Question: I recently completed my system for loading an array of quads into VBOs. This system allows quads to share vertices in order to save a substantial amount of memory. For example, an array of 100x100 quads would use 100x100x4=40000 vertices normally (4 vertices per quad), but with this system, it would only use 101x101=10201 vertices. That is a huge amount of space saving when you get into even larger scales.
My problem is is that in order to texture each quad individually, each vertex needs a "UV" coordinate pair (or "ST" coordinate) to map one part of the texture to. This leads to the problem, how do I texture each quad independently of each other? Even if two of the same textured quads are next to each other, I cannot use the same texture coordinate for both of the quads. This is illustrated below:

*Each quad being 16x16 pixels in dimension and the texture coordinates having a range of 0 to 1.
To make things even more complicated, some quads in the array might not even be there (because that part of the terrain is just an empty block). So as you might have guessed, this is for a rendering engine for those 2D tile games everyone is trying to make.
Is there a way to texture quads using the vertex saving technique or will I just have to trash this method and just use the way less efficient way?
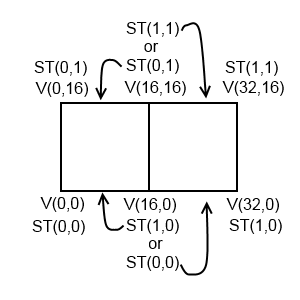
Answer: You can't.
Vertices in OpenGL are a collection of data. They may contain positions, but they also contain texture coordinates or other things. Every vertex, every collection of position/coordinate/etc, must be unique. So if you need to pair the same position with different texture coordinates, then you have different .